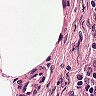
Metastatic tissue present: no